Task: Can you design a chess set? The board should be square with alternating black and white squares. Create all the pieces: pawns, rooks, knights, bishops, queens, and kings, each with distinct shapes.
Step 3621:
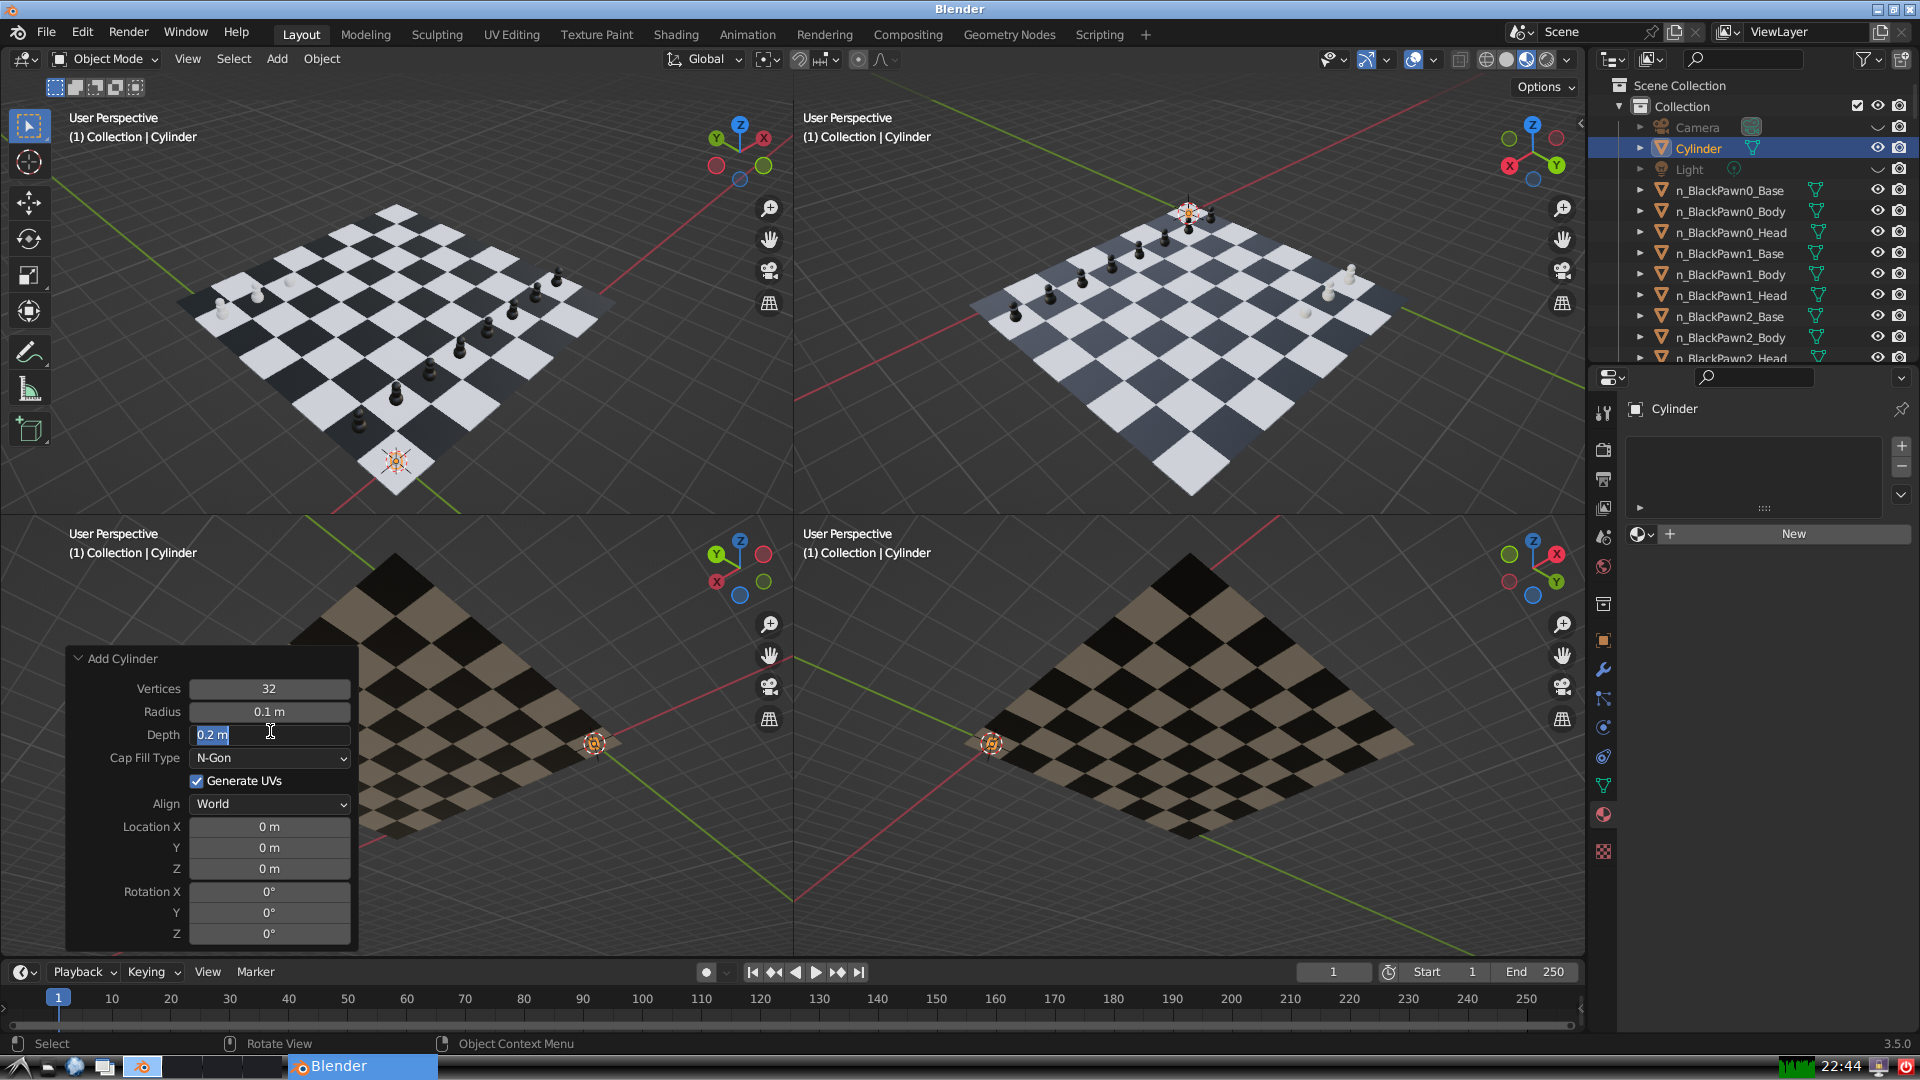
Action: input_text: 0.2